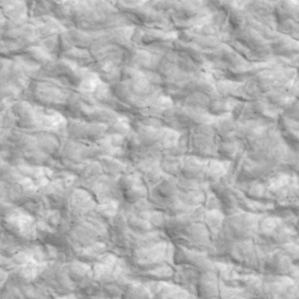
Label: non_frost